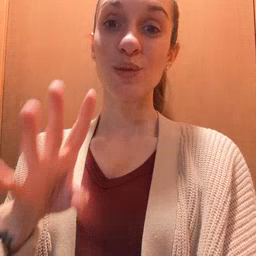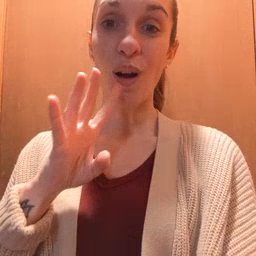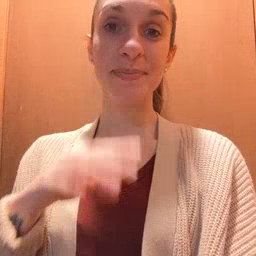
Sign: talk